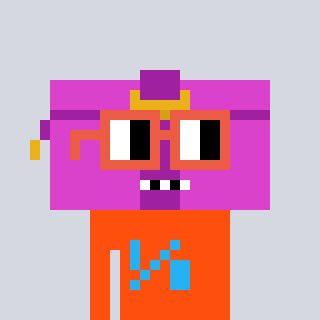
a pixel art character with square orange glasses, a clutch-shaped head and a orange-colored body on a cool background